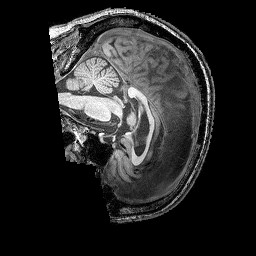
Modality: T1w
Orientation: sagittal
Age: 59
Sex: male
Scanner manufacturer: siemens
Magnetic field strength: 3 T
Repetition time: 2.25 s
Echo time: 0.00415 s